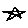
Label: star